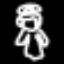
Label: angel